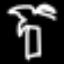
Label: palm tree